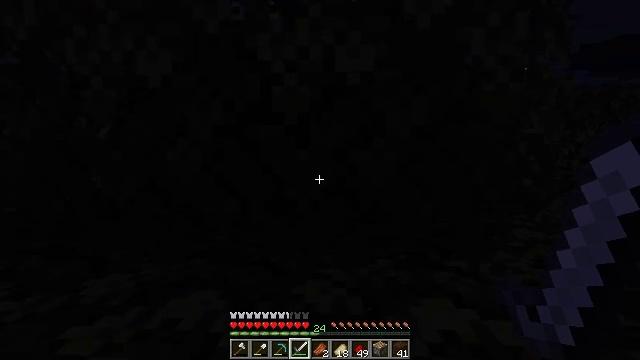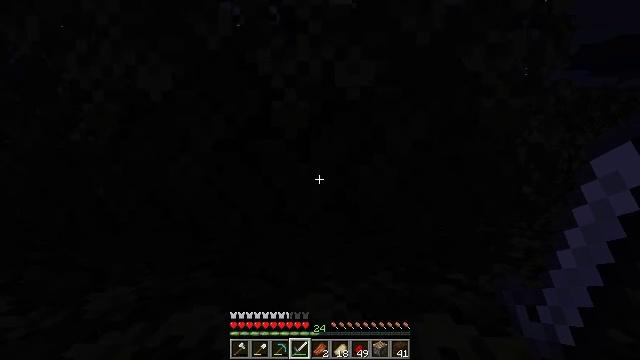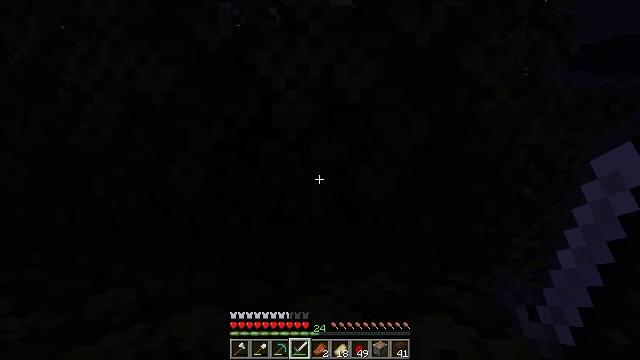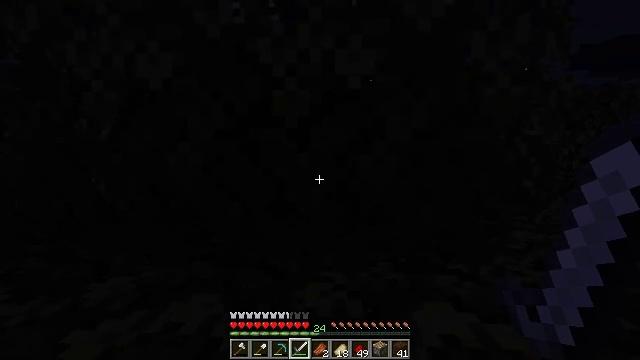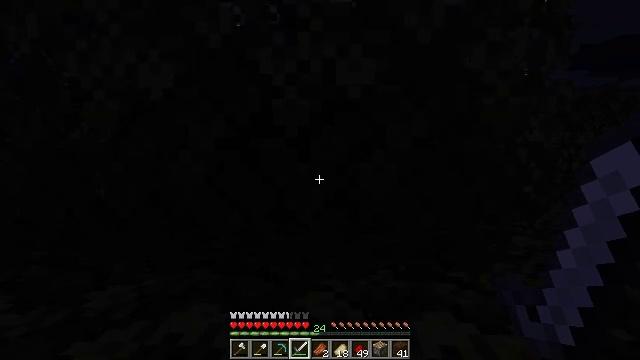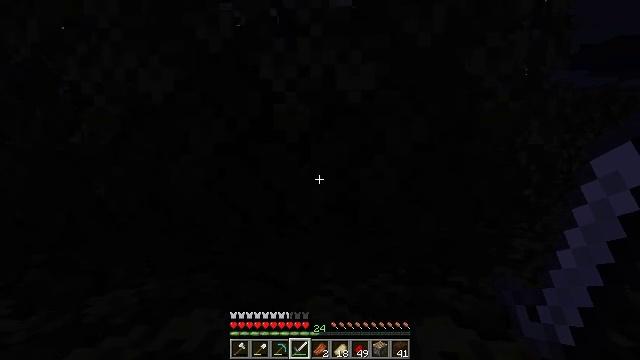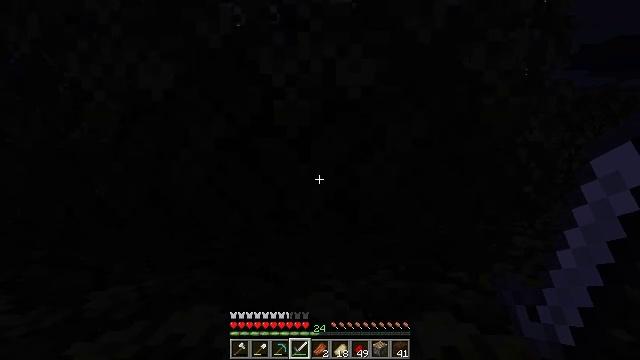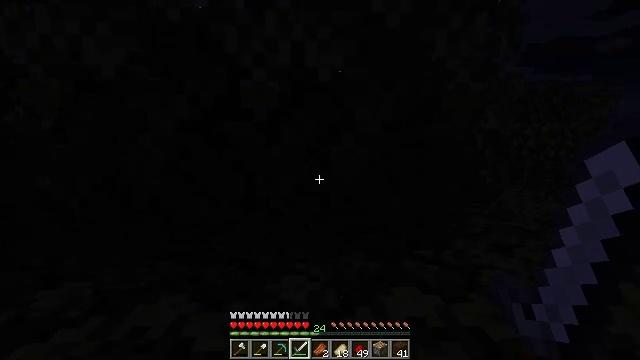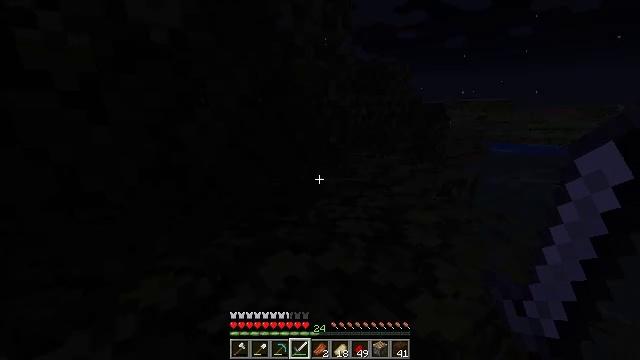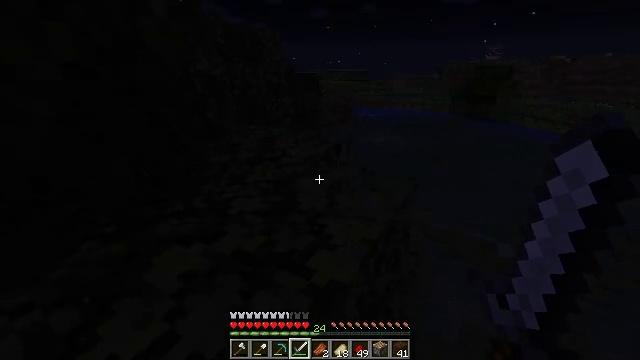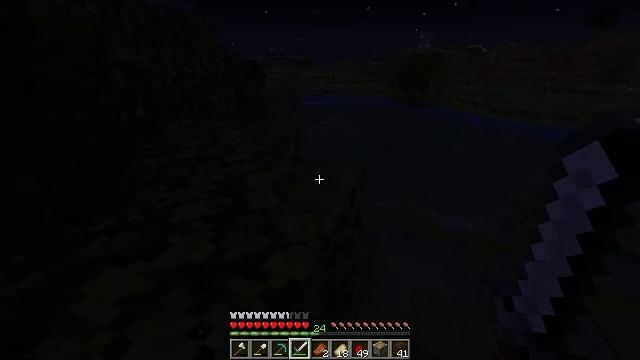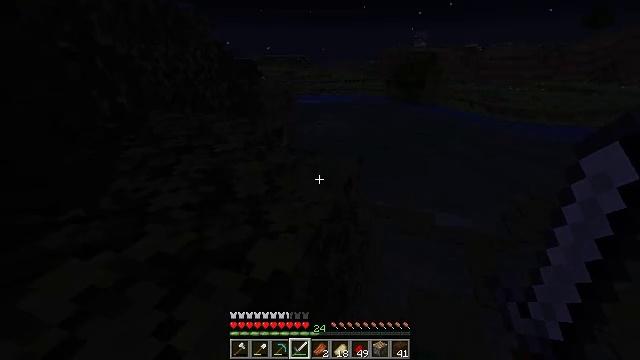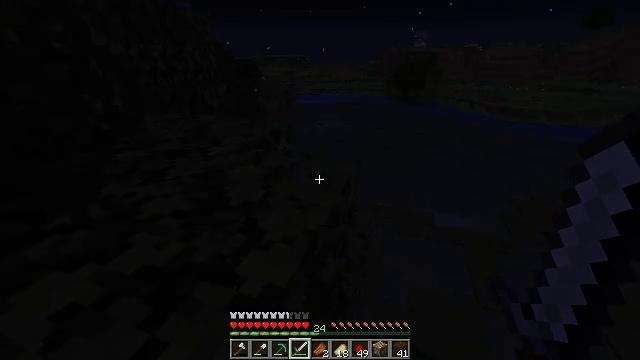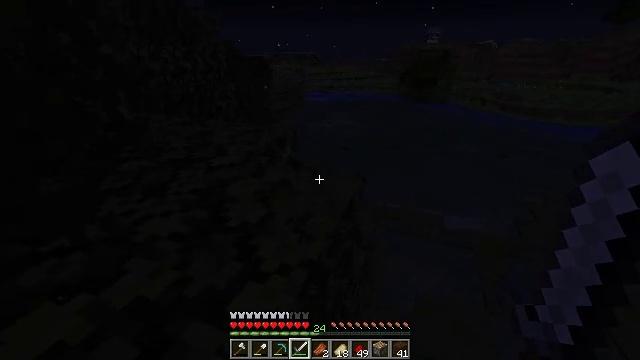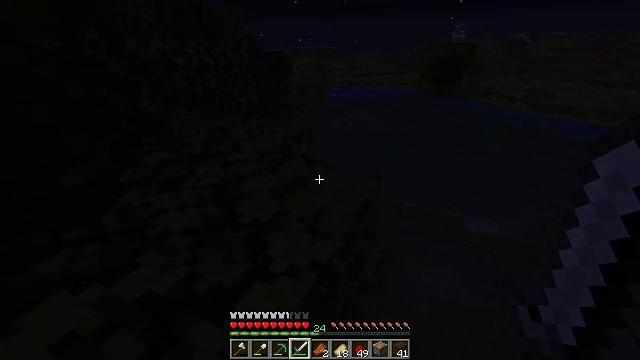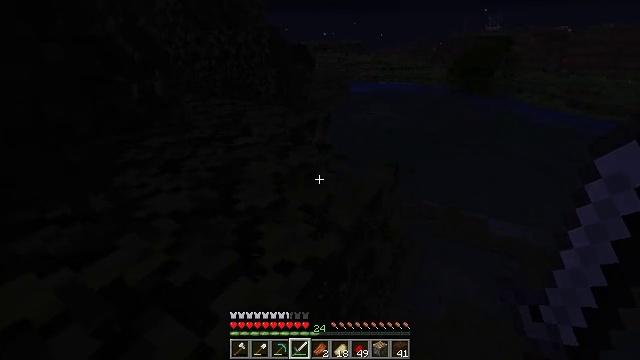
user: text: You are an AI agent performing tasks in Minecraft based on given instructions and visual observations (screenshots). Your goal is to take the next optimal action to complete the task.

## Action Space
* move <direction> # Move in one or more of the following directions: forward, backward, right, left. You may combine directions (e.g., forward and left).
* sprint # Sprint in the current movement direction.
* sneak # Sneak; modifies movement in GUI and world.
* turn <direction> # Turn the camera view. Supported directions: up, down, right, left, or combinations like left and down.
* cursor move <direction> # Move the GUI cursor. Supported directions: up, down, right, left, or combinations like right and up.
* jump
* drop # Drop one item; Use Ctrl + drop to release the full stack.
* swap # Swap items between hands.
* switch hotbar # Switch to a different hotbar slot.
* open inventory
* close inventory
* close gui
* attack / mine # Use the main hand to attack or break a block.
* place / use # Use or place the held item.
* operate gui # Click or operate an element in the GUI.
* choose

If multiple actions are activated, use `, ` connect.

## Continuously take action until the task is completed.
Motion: motion action
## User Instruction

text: Harvest vines off the surface.
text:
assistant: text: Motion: move forward, jump
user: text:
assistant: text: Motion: move forward, jump
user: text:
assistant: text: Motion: move forward, jump
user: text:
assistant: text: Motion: move forward, jump
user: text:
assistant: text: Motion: move forward, jump
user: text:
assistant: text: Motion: move forward, jump
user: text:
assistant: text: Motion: move forward, turn right and down, jump
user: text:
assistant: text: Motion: move forward, turn right and down, jump
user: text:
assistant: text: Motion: move forward, turn right and down, jump
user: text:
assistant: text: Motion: move forward, turn right and down, jump
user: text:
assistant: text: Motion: move forward, jump
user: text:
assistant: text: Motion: move forward, jump
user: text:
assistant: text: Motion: move forward, turn left, jump
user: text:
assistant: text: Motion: move forward, turn left, jump
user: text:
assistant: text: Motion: move forward, turn left and down, jump
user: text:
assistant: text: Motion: move forward, turn left and down, jump
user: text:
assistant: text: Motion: move forward, turn left, jump
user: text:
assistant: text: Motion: move forward, turn left, jump
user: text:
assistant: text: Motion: move forward, jump
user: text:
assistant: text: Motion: move forward, jump
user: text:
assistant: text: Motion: move forward, jump
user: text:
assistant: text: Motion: move forward, turn left, jump
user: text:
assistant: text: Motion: move forward, turn left, jump
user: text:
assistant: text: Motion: move forward, turn left, jump
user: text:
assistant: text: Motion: move forward, turn left, jump
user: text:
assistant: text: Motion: move forward, jump
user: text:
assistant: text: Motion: move forward, jump
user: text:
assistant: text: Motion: move forward, turn left, jump
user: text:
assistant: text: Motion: move forward, turn left, jump
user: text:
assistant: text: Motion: move forward, turn left, jump